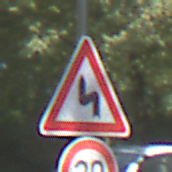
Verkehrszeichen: DoppelkurveZunaechstLinks
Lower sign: Geschwindigkeit30
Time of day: Midday
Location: Outdoor (RoadRail)
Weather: Clear
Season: NotSpecified
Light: Natural